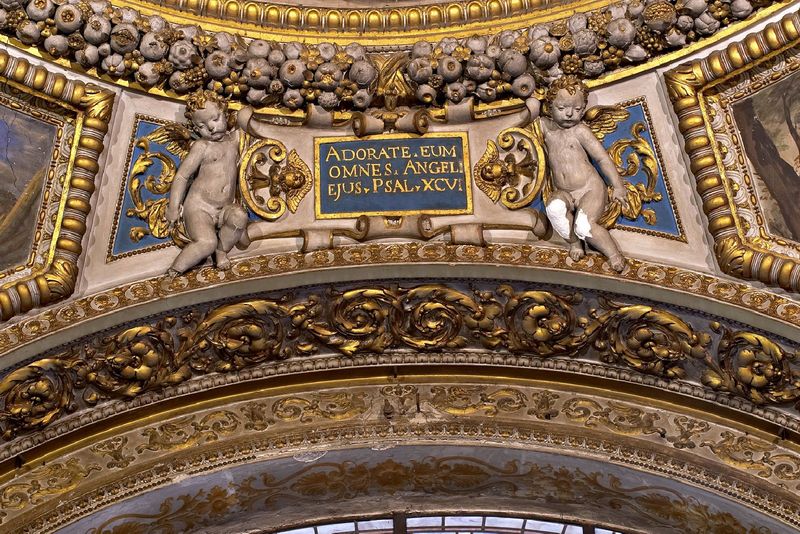
Titel: Ausstattung der dritten Kapelle auf der Südseite in Il Gesù in Rom
Künstler: Federico Zuccari
Standort: Rom, Il Gesù (EU - I - Latium)
Schlagwörter: blau, flügel, gemälde, nackt, blumen, fenster, weiss, obst, schloss, ornament, barock, feld, kirche, gold, decke, girlande, engel, früchte, putte, ranken, skulptur, schrift, bogen, rundbogen, kuppel, querformat, detail, inschrift, dekor, ornamente, verzierung, stuck, knie, foto, schild, vergoldet, dom, angel, altar, kathedrale, schnörkel, laibung, kapelle, volute, schnecken, gips, putten, latein, restauration, beschädigt, psalm, blattgold, blumendekor, abgeschlagen, haaare, balttgold, scjild, pelta, omnes, engelshaar, adorate, rundbogeen, eum